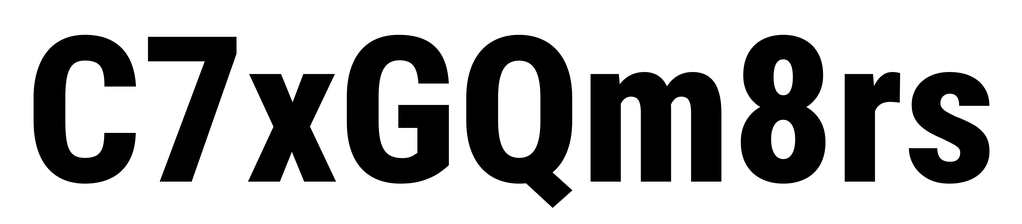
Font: Roboto_Condensed_ExtraBold